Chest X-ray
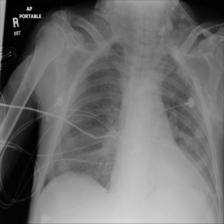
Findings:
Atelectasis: negative
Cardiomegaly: negative
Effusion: negative
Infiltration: negative
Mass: negative
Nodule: negative
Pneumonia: negative
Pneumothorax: negative
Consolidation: negative
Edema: negative
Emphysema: negative
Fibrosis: negative
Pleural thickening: negative
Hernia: negative